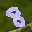
Label: 8